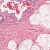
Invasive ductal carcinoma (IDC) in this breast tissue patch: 0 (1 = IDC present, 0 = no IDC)